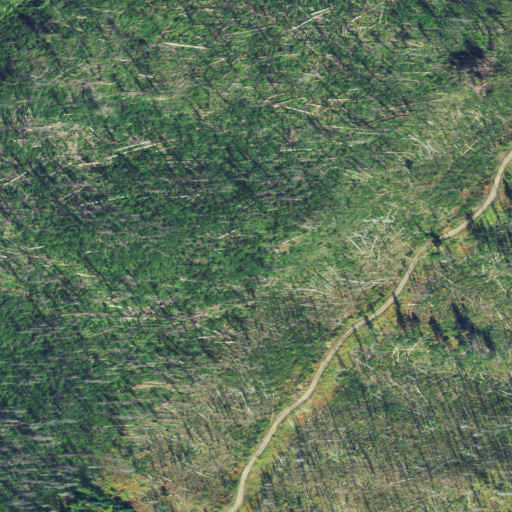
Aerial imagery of cliff(s) in Idaho named Peterson Point containing only shrub